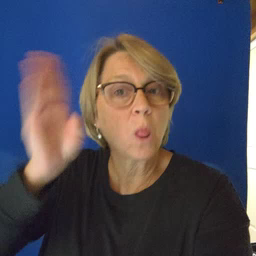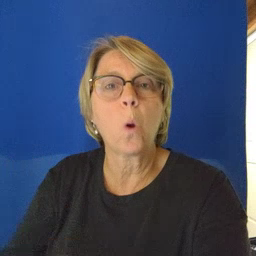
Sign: hello